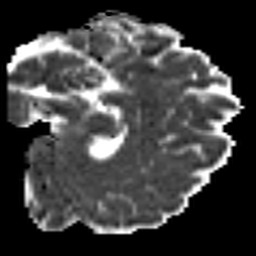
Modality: MD
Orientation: sagittal
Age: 26
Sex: female
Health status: ill
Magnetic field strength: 3 T
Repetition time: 8.4 s
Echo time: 0.0926 s